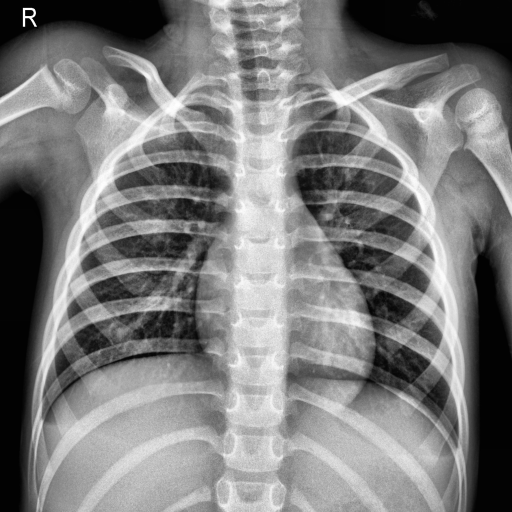
Finding: NORMAL